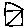
Label: house